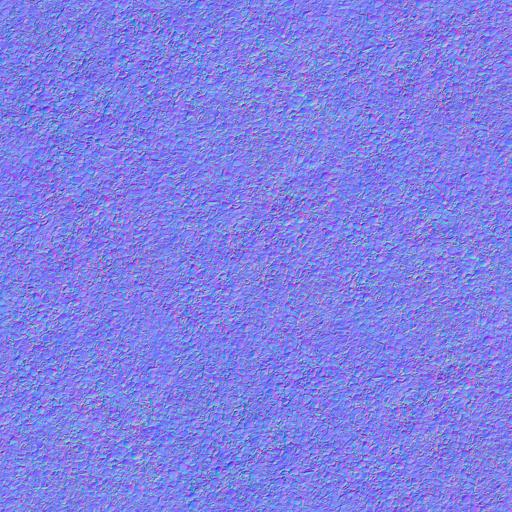
beach shells